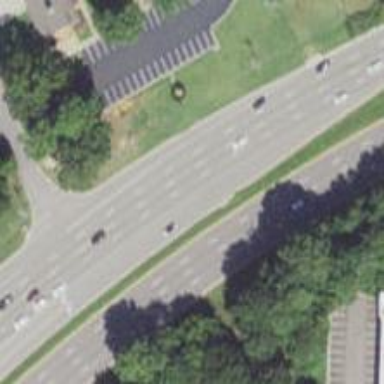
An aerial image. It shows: This image shows trunk highway that functions as expressway.